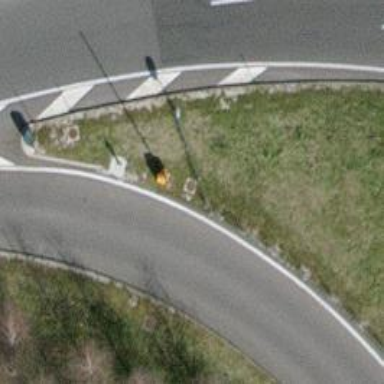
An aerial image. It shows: Lift gate barrier.